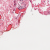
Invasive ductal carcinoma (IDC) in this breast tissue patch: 0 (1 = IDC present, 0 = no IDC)